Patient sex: F
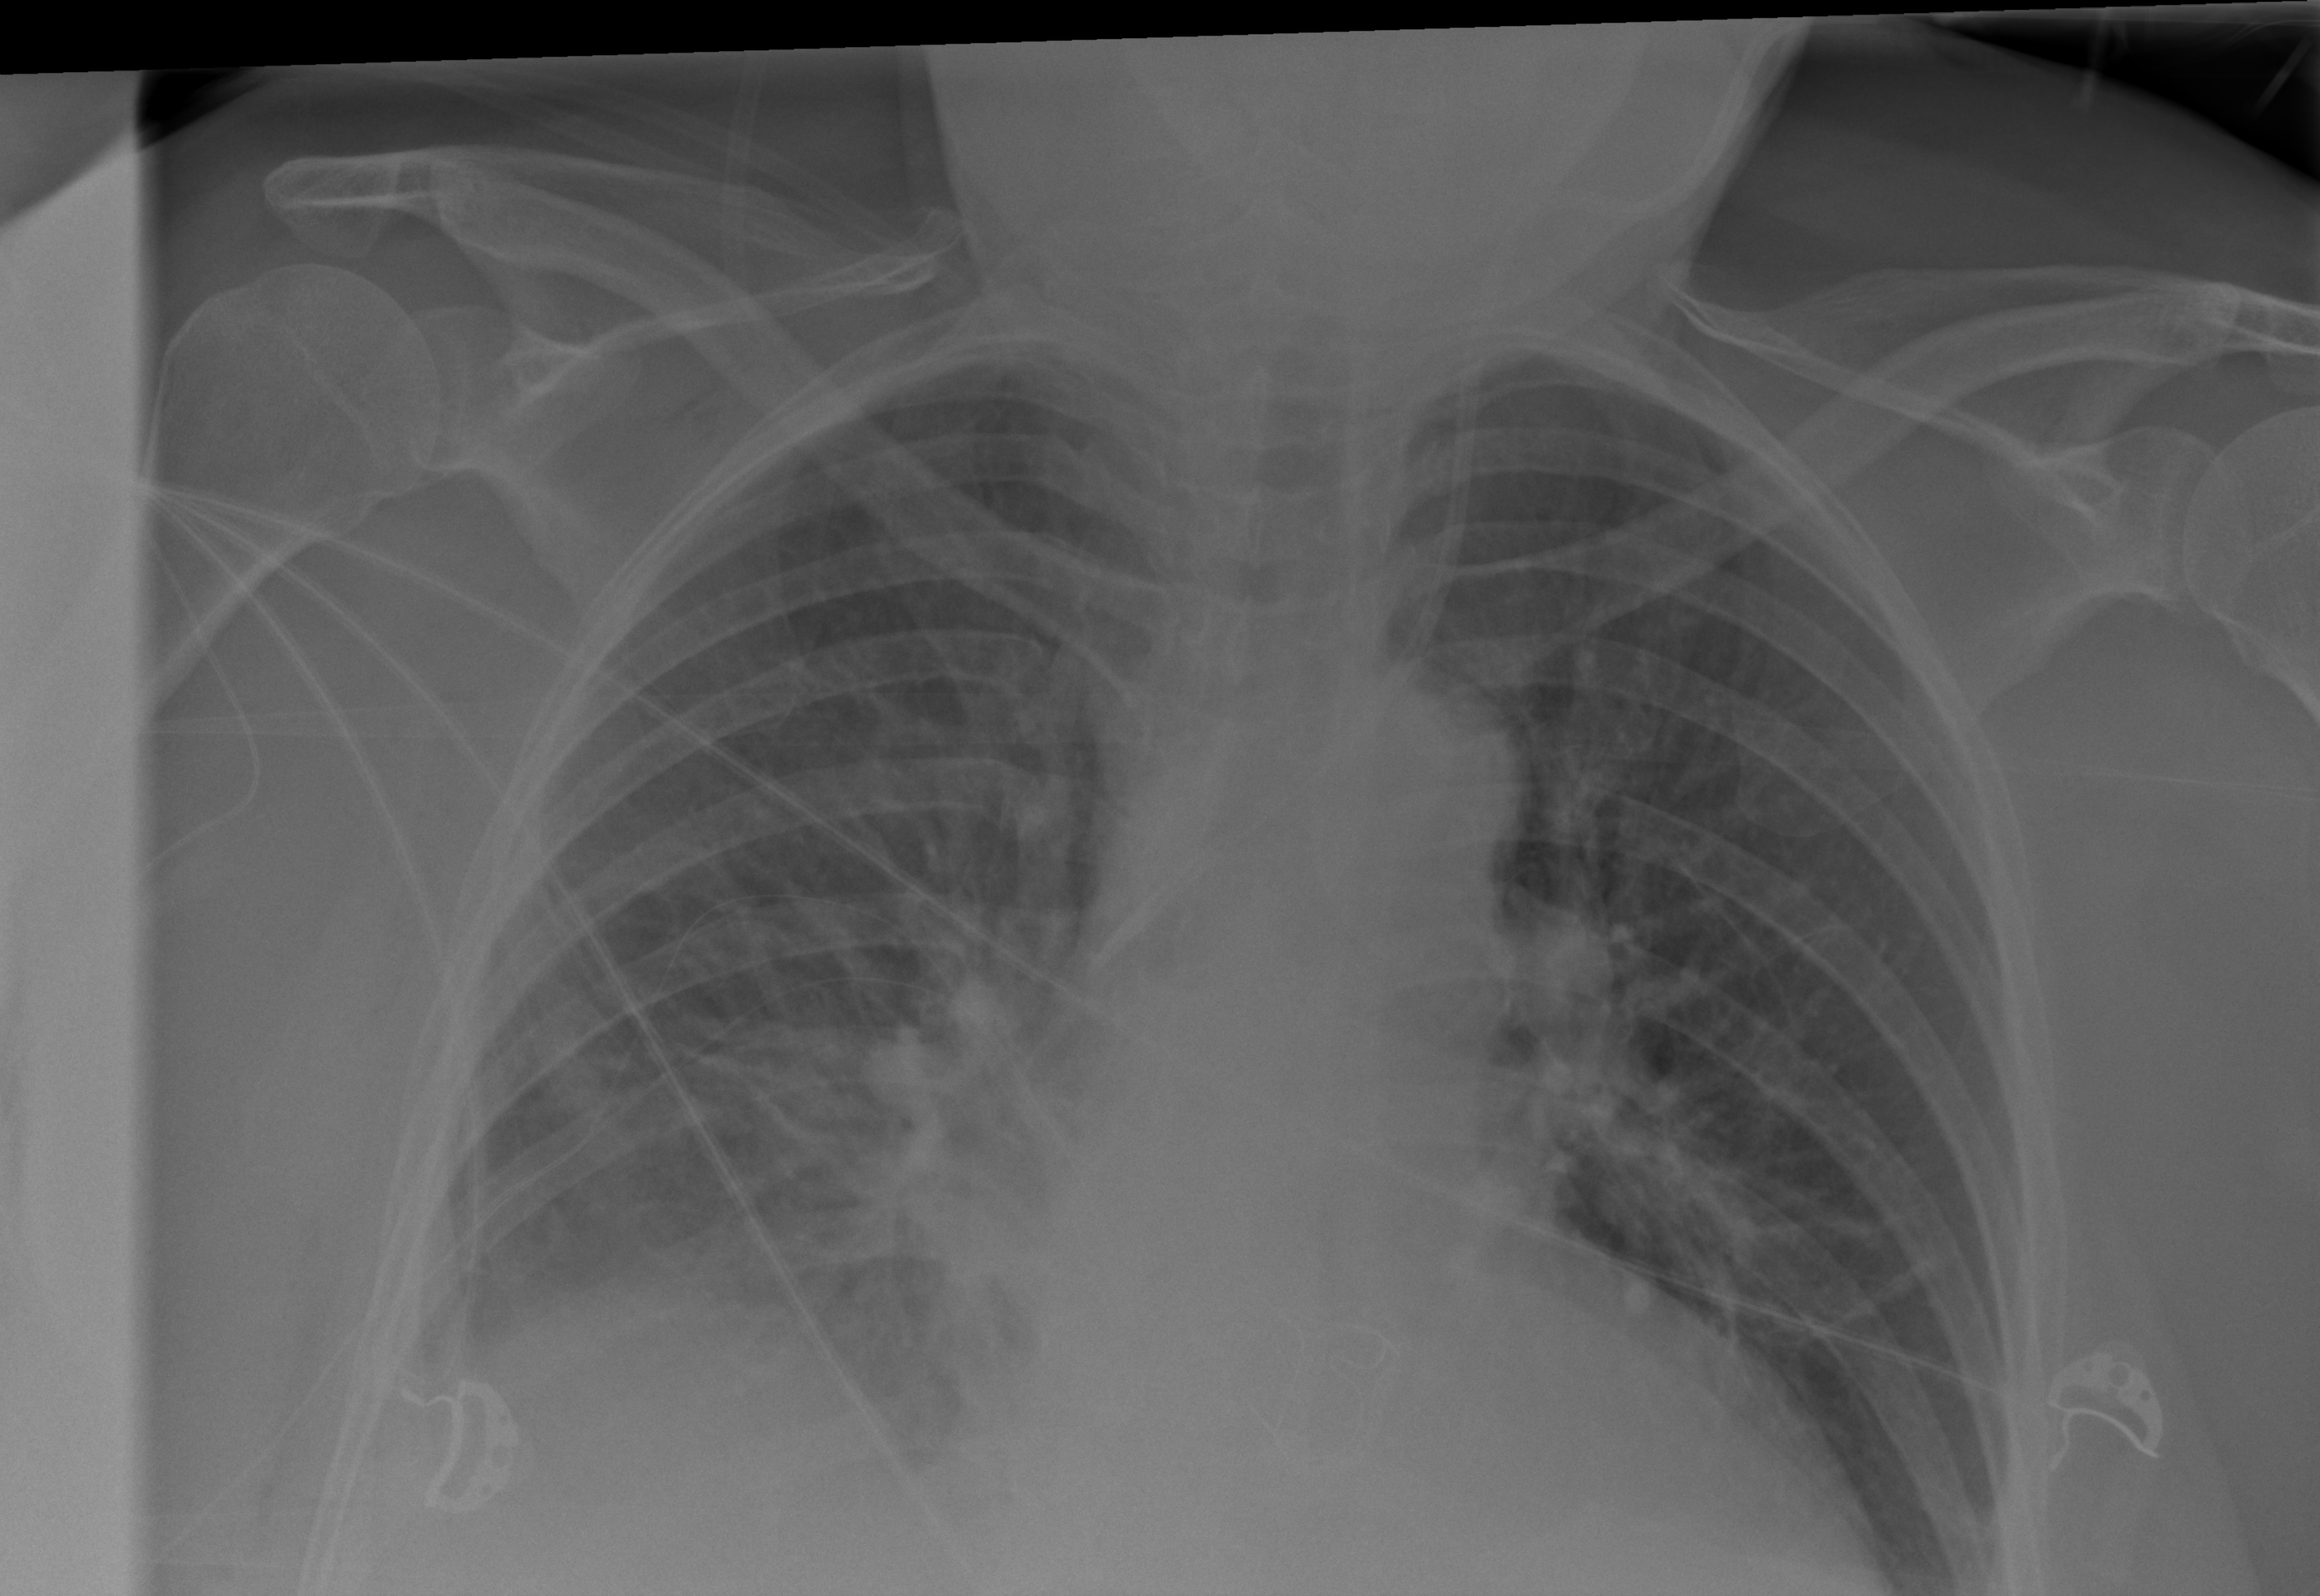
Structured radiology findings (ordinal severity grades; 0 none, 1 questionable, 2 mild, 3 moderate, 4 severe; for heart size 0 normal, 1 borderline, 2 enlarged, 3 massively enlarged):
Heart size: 1
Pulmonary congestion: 1
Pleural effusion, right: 2
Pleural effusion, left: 0
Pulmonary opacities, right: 1
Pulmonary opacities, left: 0
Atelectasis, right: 2
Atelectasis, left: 2